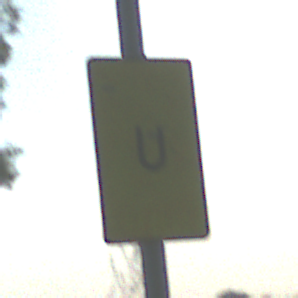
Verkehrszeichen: AnkuendigungOderFortsetzungUmleitungOhnePfeilsymbol
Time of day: MorningAfternoon
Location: Outdoor (RoadRail)
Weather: Clear
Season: NotSpecified
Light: Natural